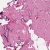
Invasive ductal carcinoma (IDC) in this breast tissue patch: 0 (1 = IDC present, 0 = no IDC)